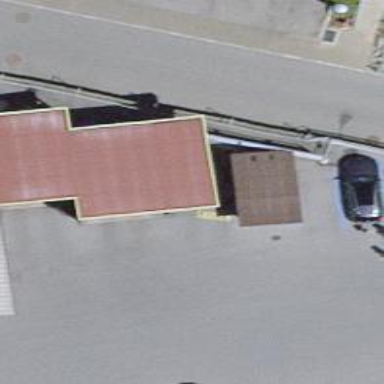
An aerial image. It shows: Building housing car wash facility.